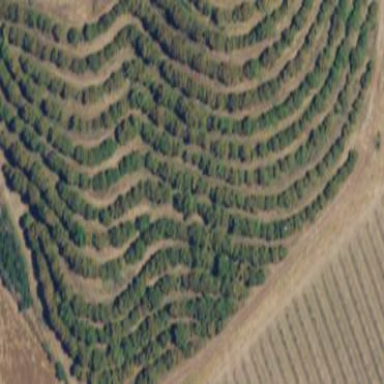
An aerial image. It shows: Orchard.